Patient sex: M
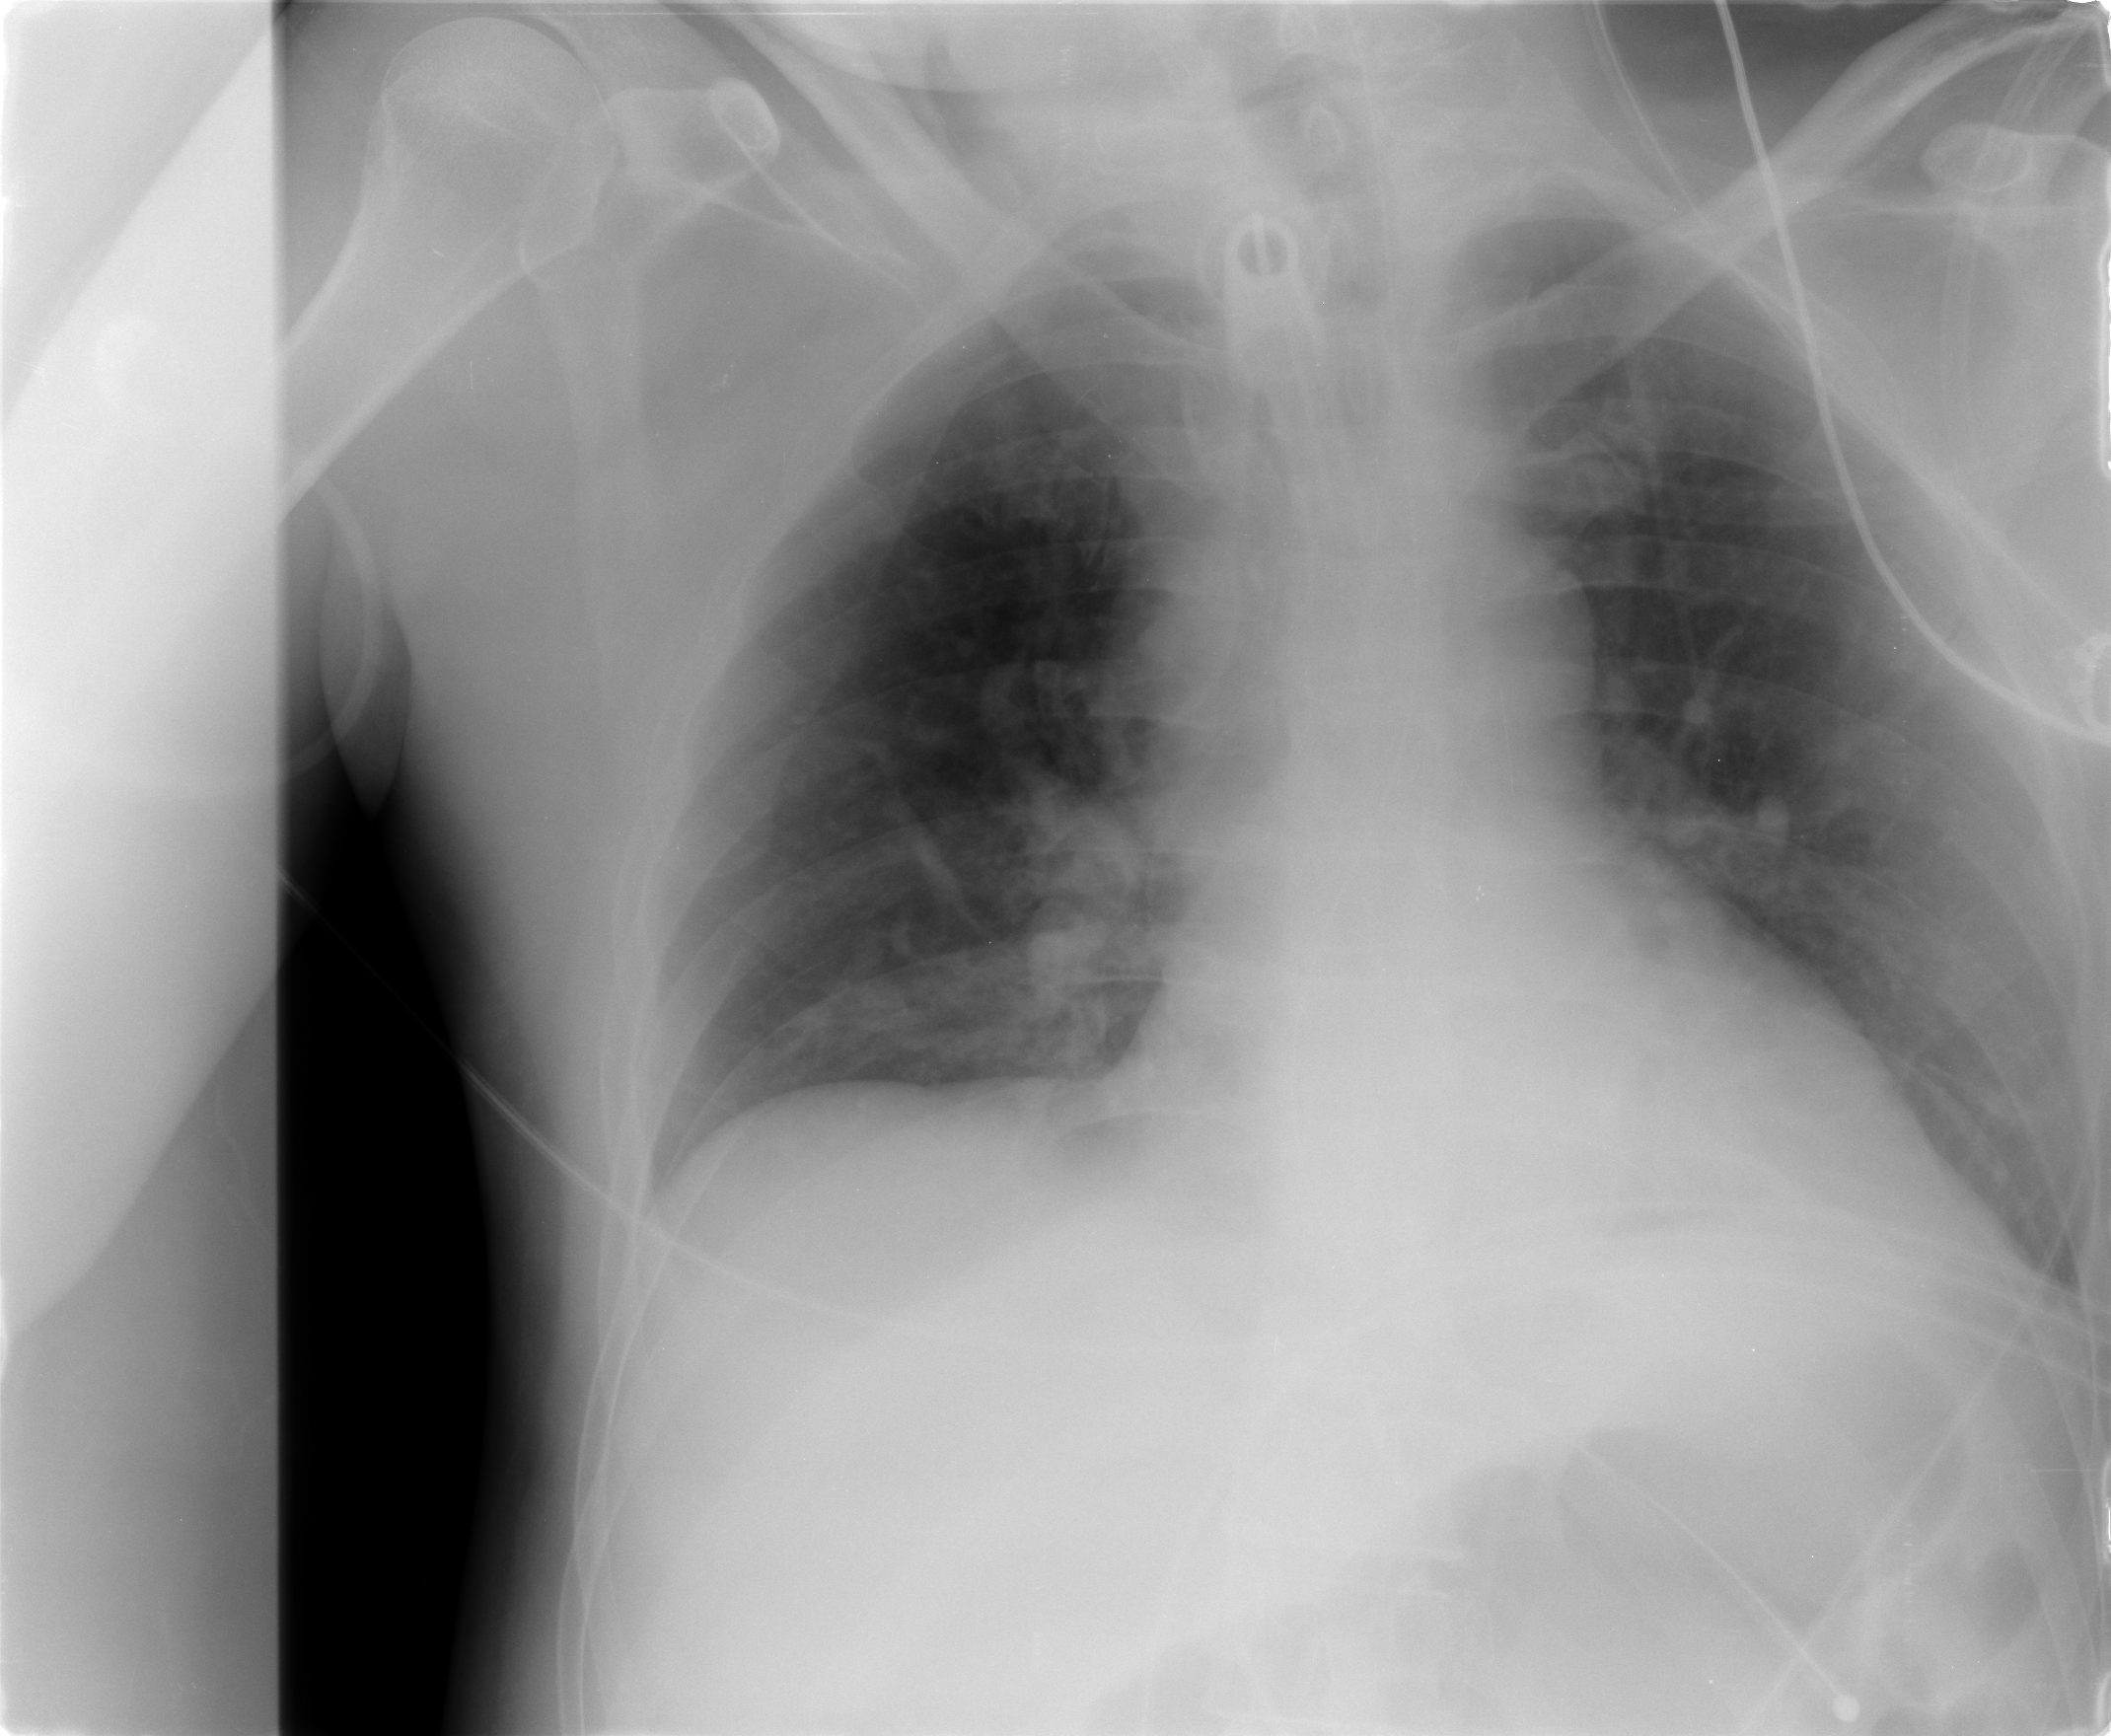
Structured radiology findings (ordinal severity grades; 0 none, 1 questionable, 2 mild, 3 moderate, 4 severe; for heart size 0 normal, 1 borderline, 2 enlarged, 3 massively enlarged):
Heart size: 0
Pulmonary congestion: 0
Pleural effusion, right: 0
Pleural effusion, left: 0
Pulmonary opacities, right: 2
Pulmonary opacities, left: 0
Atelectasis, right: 2
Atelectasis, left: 0